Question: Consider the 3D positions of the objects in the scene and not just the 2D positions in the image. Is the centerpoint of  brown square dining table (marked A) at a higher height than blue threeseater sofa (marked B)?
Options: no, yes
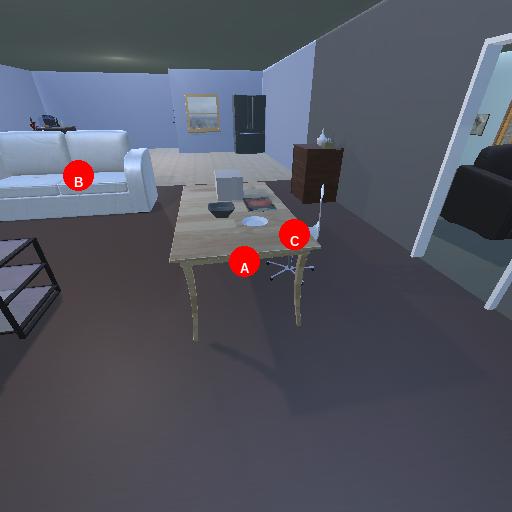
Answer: no